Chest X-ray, PA view. Patient: 33 years old, sex F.
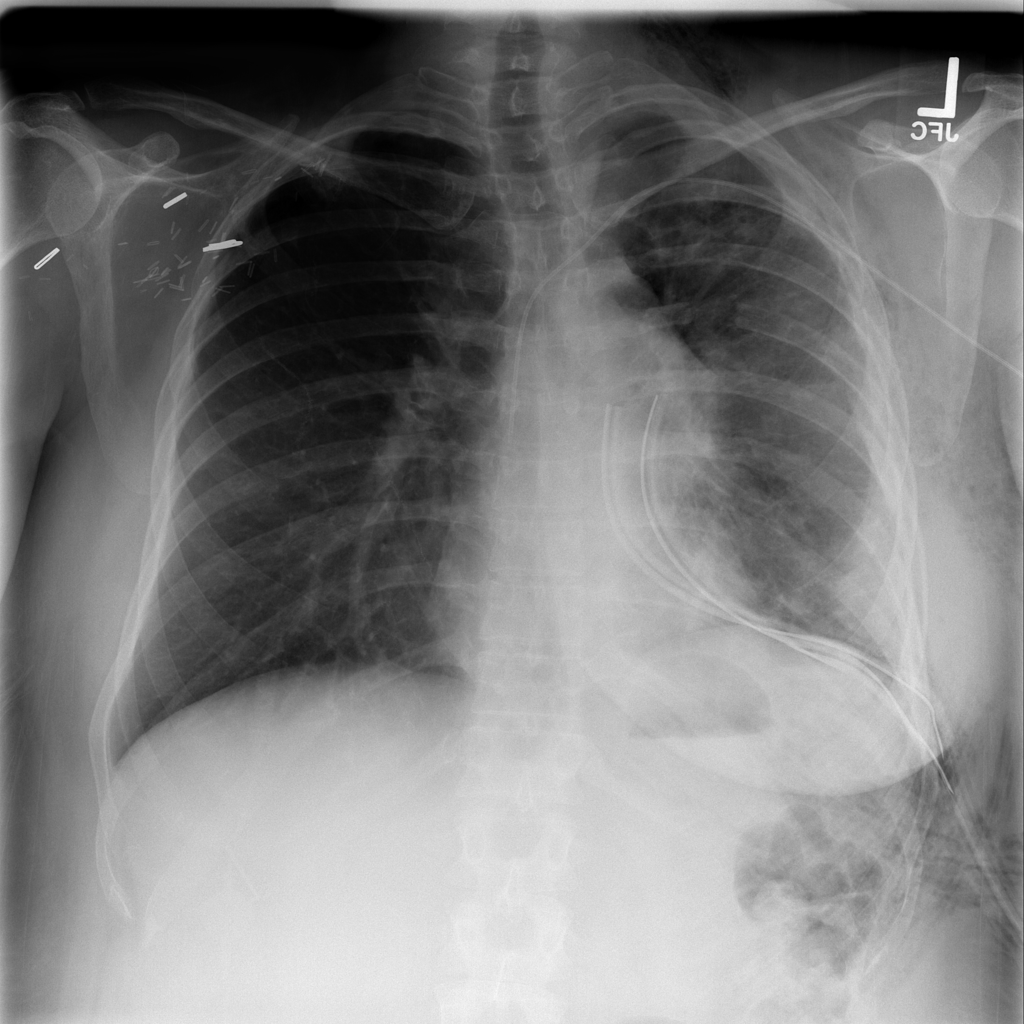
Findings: Emphysema